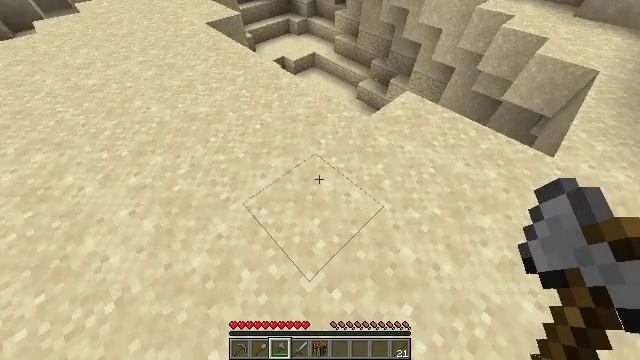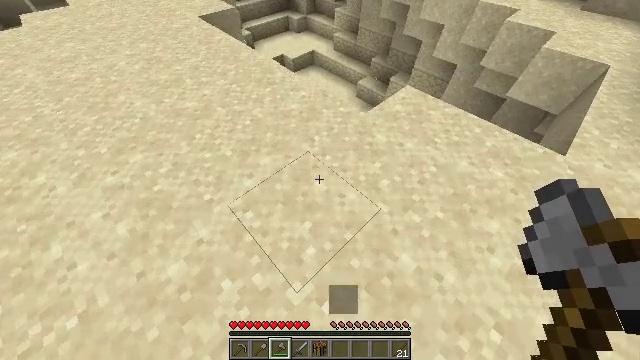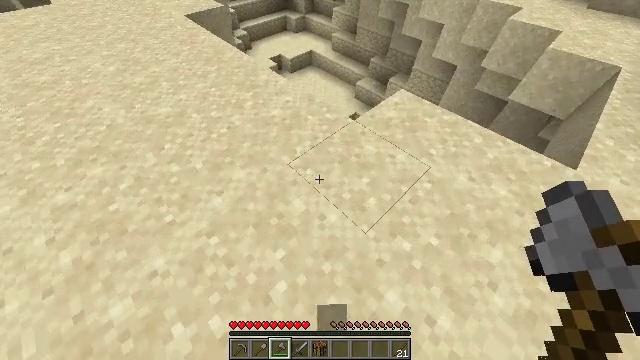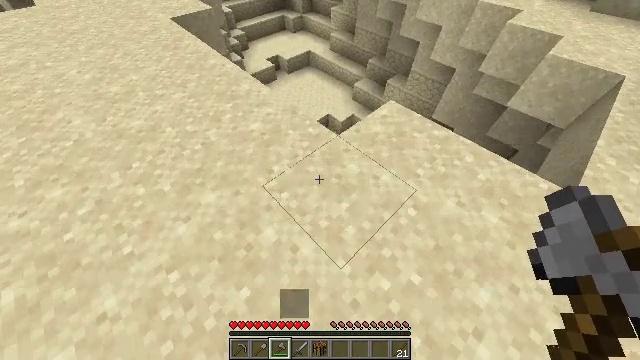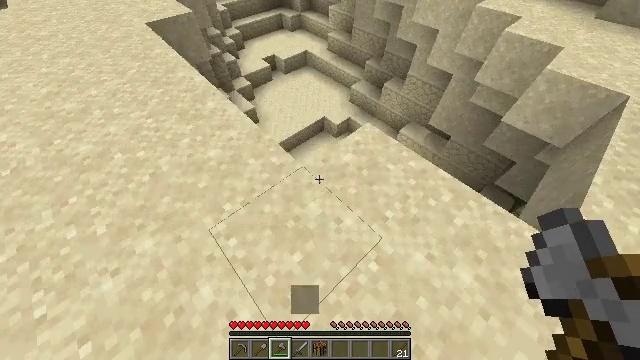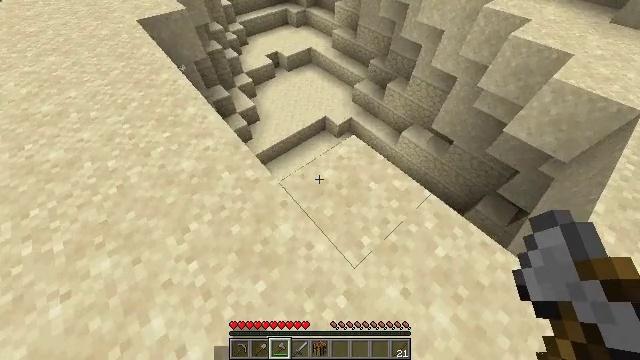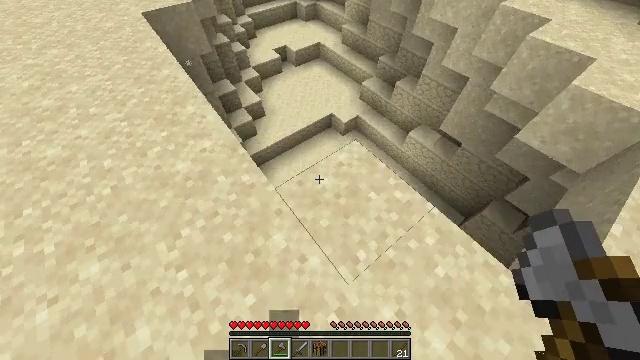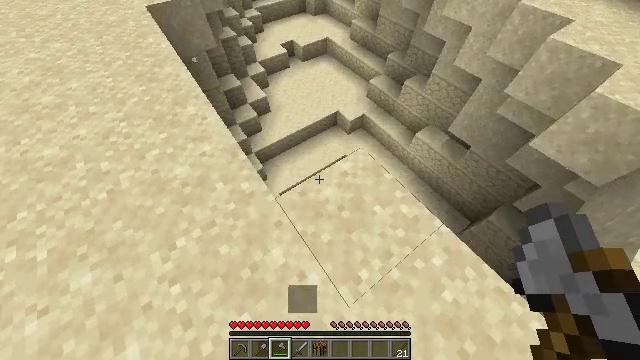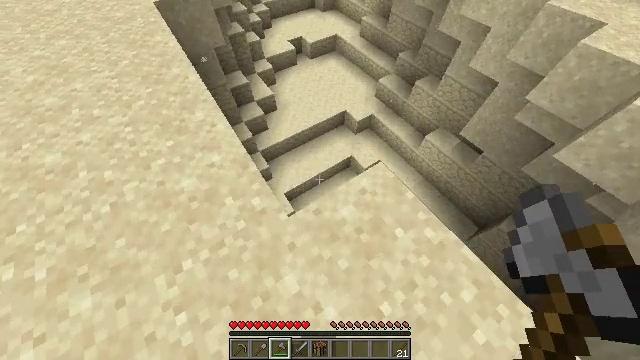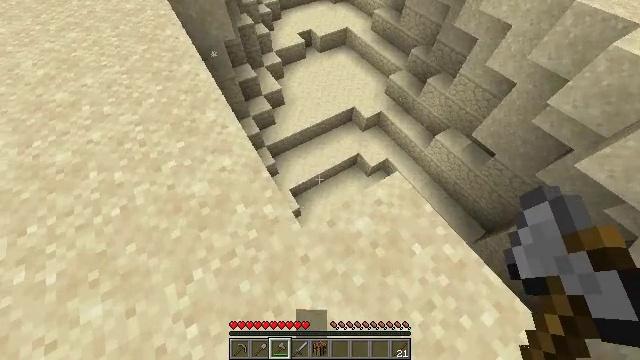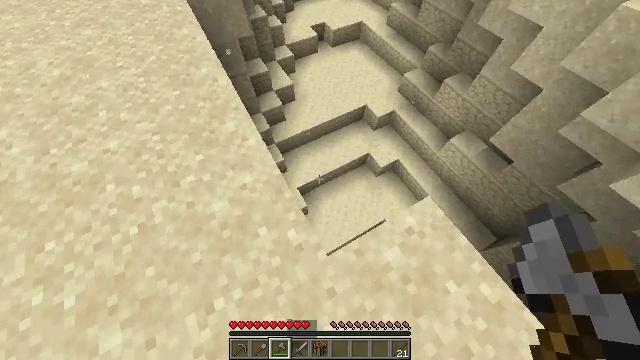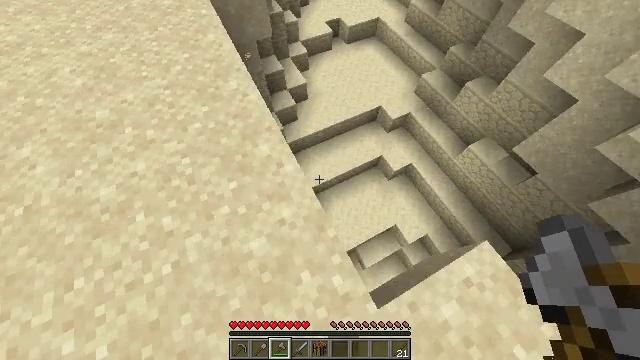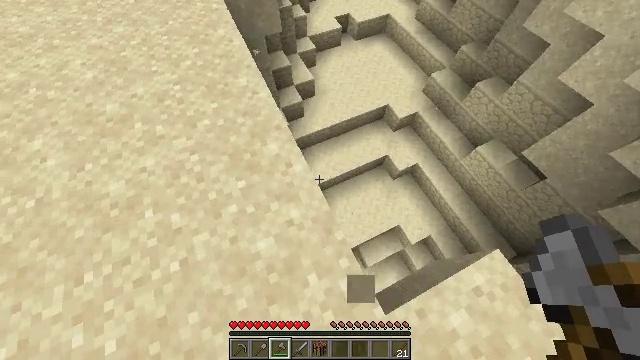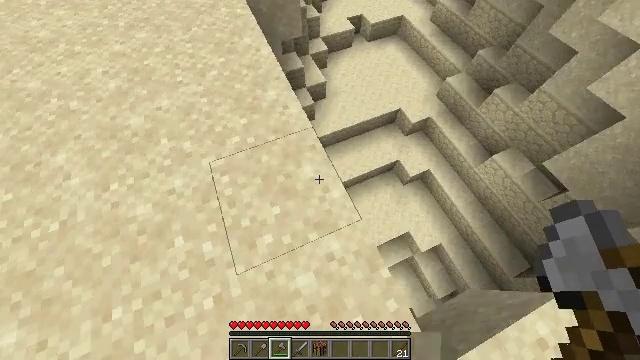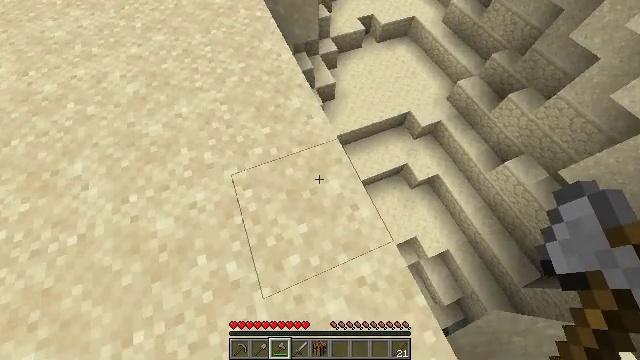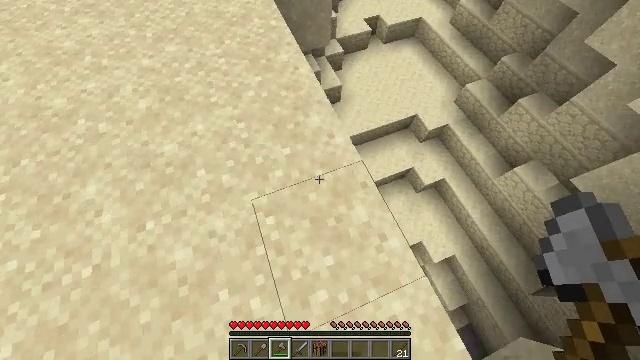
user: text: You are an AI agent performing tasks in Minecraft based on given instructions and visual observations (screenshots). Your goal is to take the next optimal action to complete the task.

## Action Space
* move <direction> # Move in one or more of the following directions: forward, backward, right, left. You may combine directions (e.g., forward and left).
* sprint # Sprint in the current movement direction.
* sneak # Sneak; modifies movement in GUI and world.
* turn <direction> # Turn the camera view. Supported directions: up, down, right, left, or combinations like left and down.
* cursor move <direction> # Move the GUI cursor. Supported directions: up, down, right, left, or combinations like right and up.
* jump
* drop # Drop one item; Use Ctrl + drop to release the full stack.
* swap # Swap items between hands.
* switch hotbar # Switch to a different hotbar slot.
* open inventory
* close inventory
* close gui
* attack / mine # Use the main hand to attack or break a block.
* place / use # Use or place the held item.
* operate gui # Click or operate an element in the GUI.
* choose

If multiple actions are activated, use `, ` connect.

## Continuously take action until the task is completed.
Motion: motion action
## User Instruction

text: Attack the hay block to get hay.
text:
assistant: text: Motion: move forward and move right, sprint
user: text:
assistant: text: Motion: move forward and move right, sprint
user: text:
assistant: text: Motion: move forward and move right, sprint
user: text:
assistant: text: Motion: move forward and move right, sprint
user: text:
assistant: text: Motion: move forward and move right, sprint, turn left
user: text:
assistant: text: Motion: move forward and move left, sprint, turn left and down
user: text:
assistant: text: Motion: move forward and move left, sprint, turn left and down
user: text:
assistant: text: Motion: move forward and move left, sprint, turn left and down
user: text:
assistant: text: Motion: move forward and move left, sprint, turn left and down
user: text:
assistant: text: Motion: move forward and move left, sprint, turn left and down
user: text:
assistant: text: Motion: move forward and move left, sprint, turn left and down
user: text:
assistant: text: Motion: move forward and move left, sprint, turn left
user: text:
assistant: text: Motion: move forward and move left, sprint, turn left
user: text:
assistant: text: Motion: move forward and move left, sprint, turn left
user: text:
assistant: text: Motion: move forward and move left, sprint
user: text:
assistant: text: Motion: move forward and move left, sprint
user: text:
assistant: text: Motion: move forward and move left, sprint
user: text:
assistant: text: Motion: move forward and move left, sprint
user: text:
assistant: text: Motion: move forward and move left, sprint
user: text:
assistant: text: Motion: move forward and move left, sprint
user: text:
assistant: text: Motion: move forward and move left, sprint
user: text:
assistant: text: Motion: move forward and move left, sprint, turn right and up
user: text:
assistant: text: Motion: move forward and move left, sprint, turn right and up
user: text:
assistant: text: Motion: move forward and move left, sprint, turn right and up
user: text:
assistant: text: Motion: move forward and move left, sprint, turn right and up
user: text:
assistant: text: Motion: move forward and move left, sprint, turn right and up
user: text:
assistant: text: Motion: move forward and move left, sprint, turn up
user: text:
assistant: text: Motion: move forward and move left, sprint
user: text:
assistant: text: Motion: move forward and move left, sprint
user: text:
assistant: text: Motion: move forward and move left, sprint